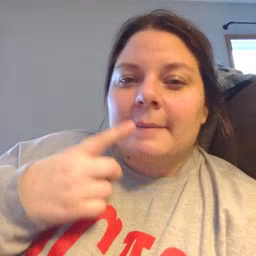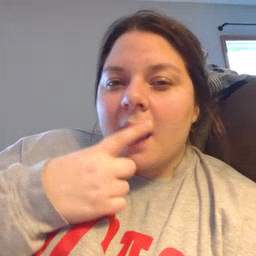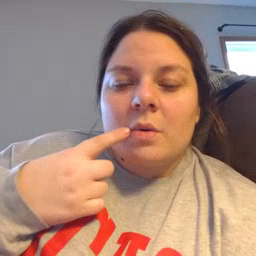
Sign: mouth